Aerial crown-view tile of a tropical tree (Barro Colorado Island, Panama), acquired 20250317:
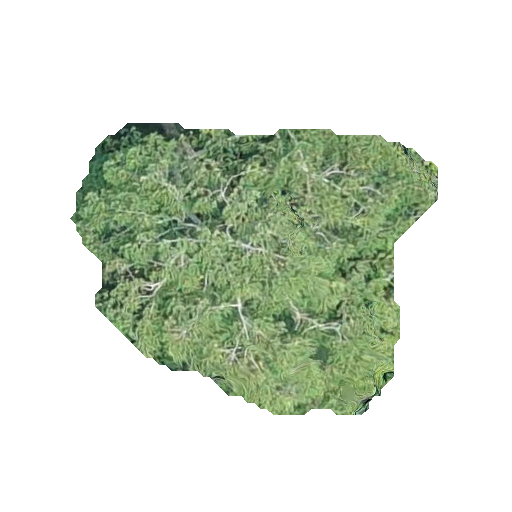
Species: Quararibea asterolepis
GBIF accepted scientific name: Quararibea asterolepis
Crown area: 117.252 m²